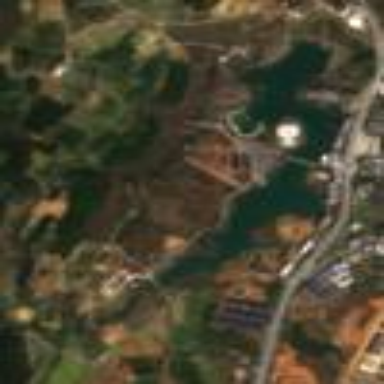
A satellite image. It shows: Theme park.